Interaction volume radius: 10 \u00c5
Interaction volume height: 10 \u00c5
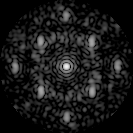
Disorder parameter: 0.4251